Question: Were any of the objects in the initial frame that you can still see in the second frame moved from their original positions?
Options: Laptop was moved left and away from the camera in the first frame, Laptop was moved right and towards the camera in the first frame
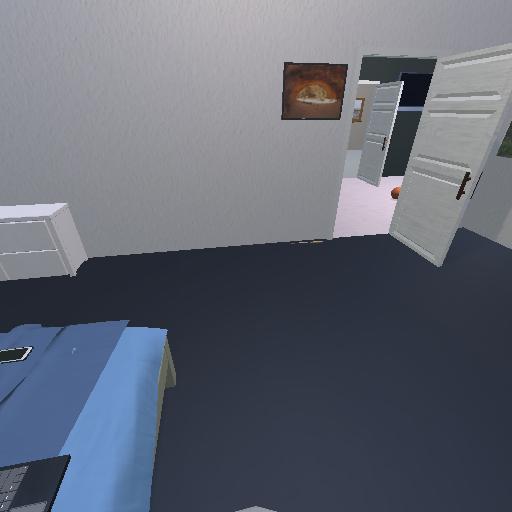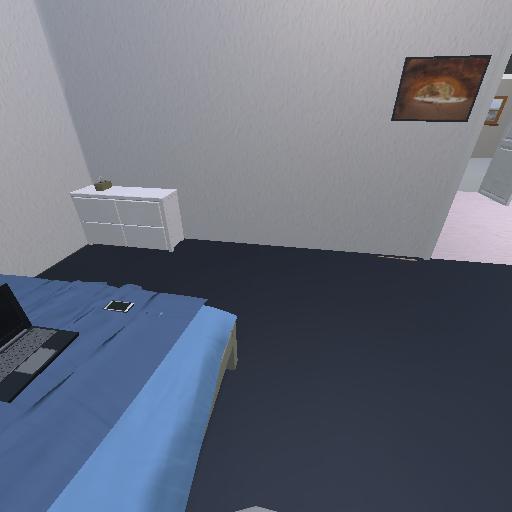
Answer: Laptop was moved left and away from the camera in the first frame